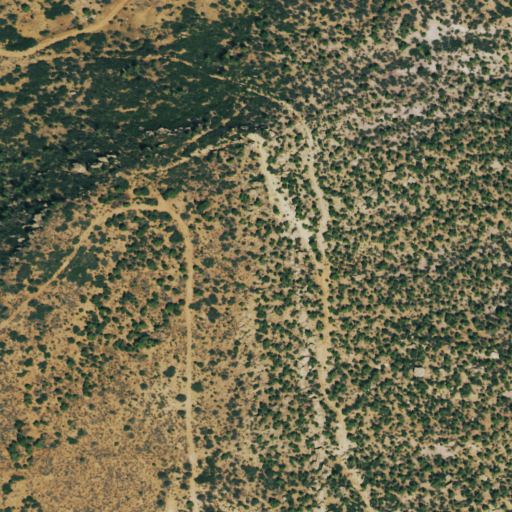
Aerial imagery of cliff(s) in Colorado named Bishop Point containing evergreen forest, shrub, deciduous forest, and open development